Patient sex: M
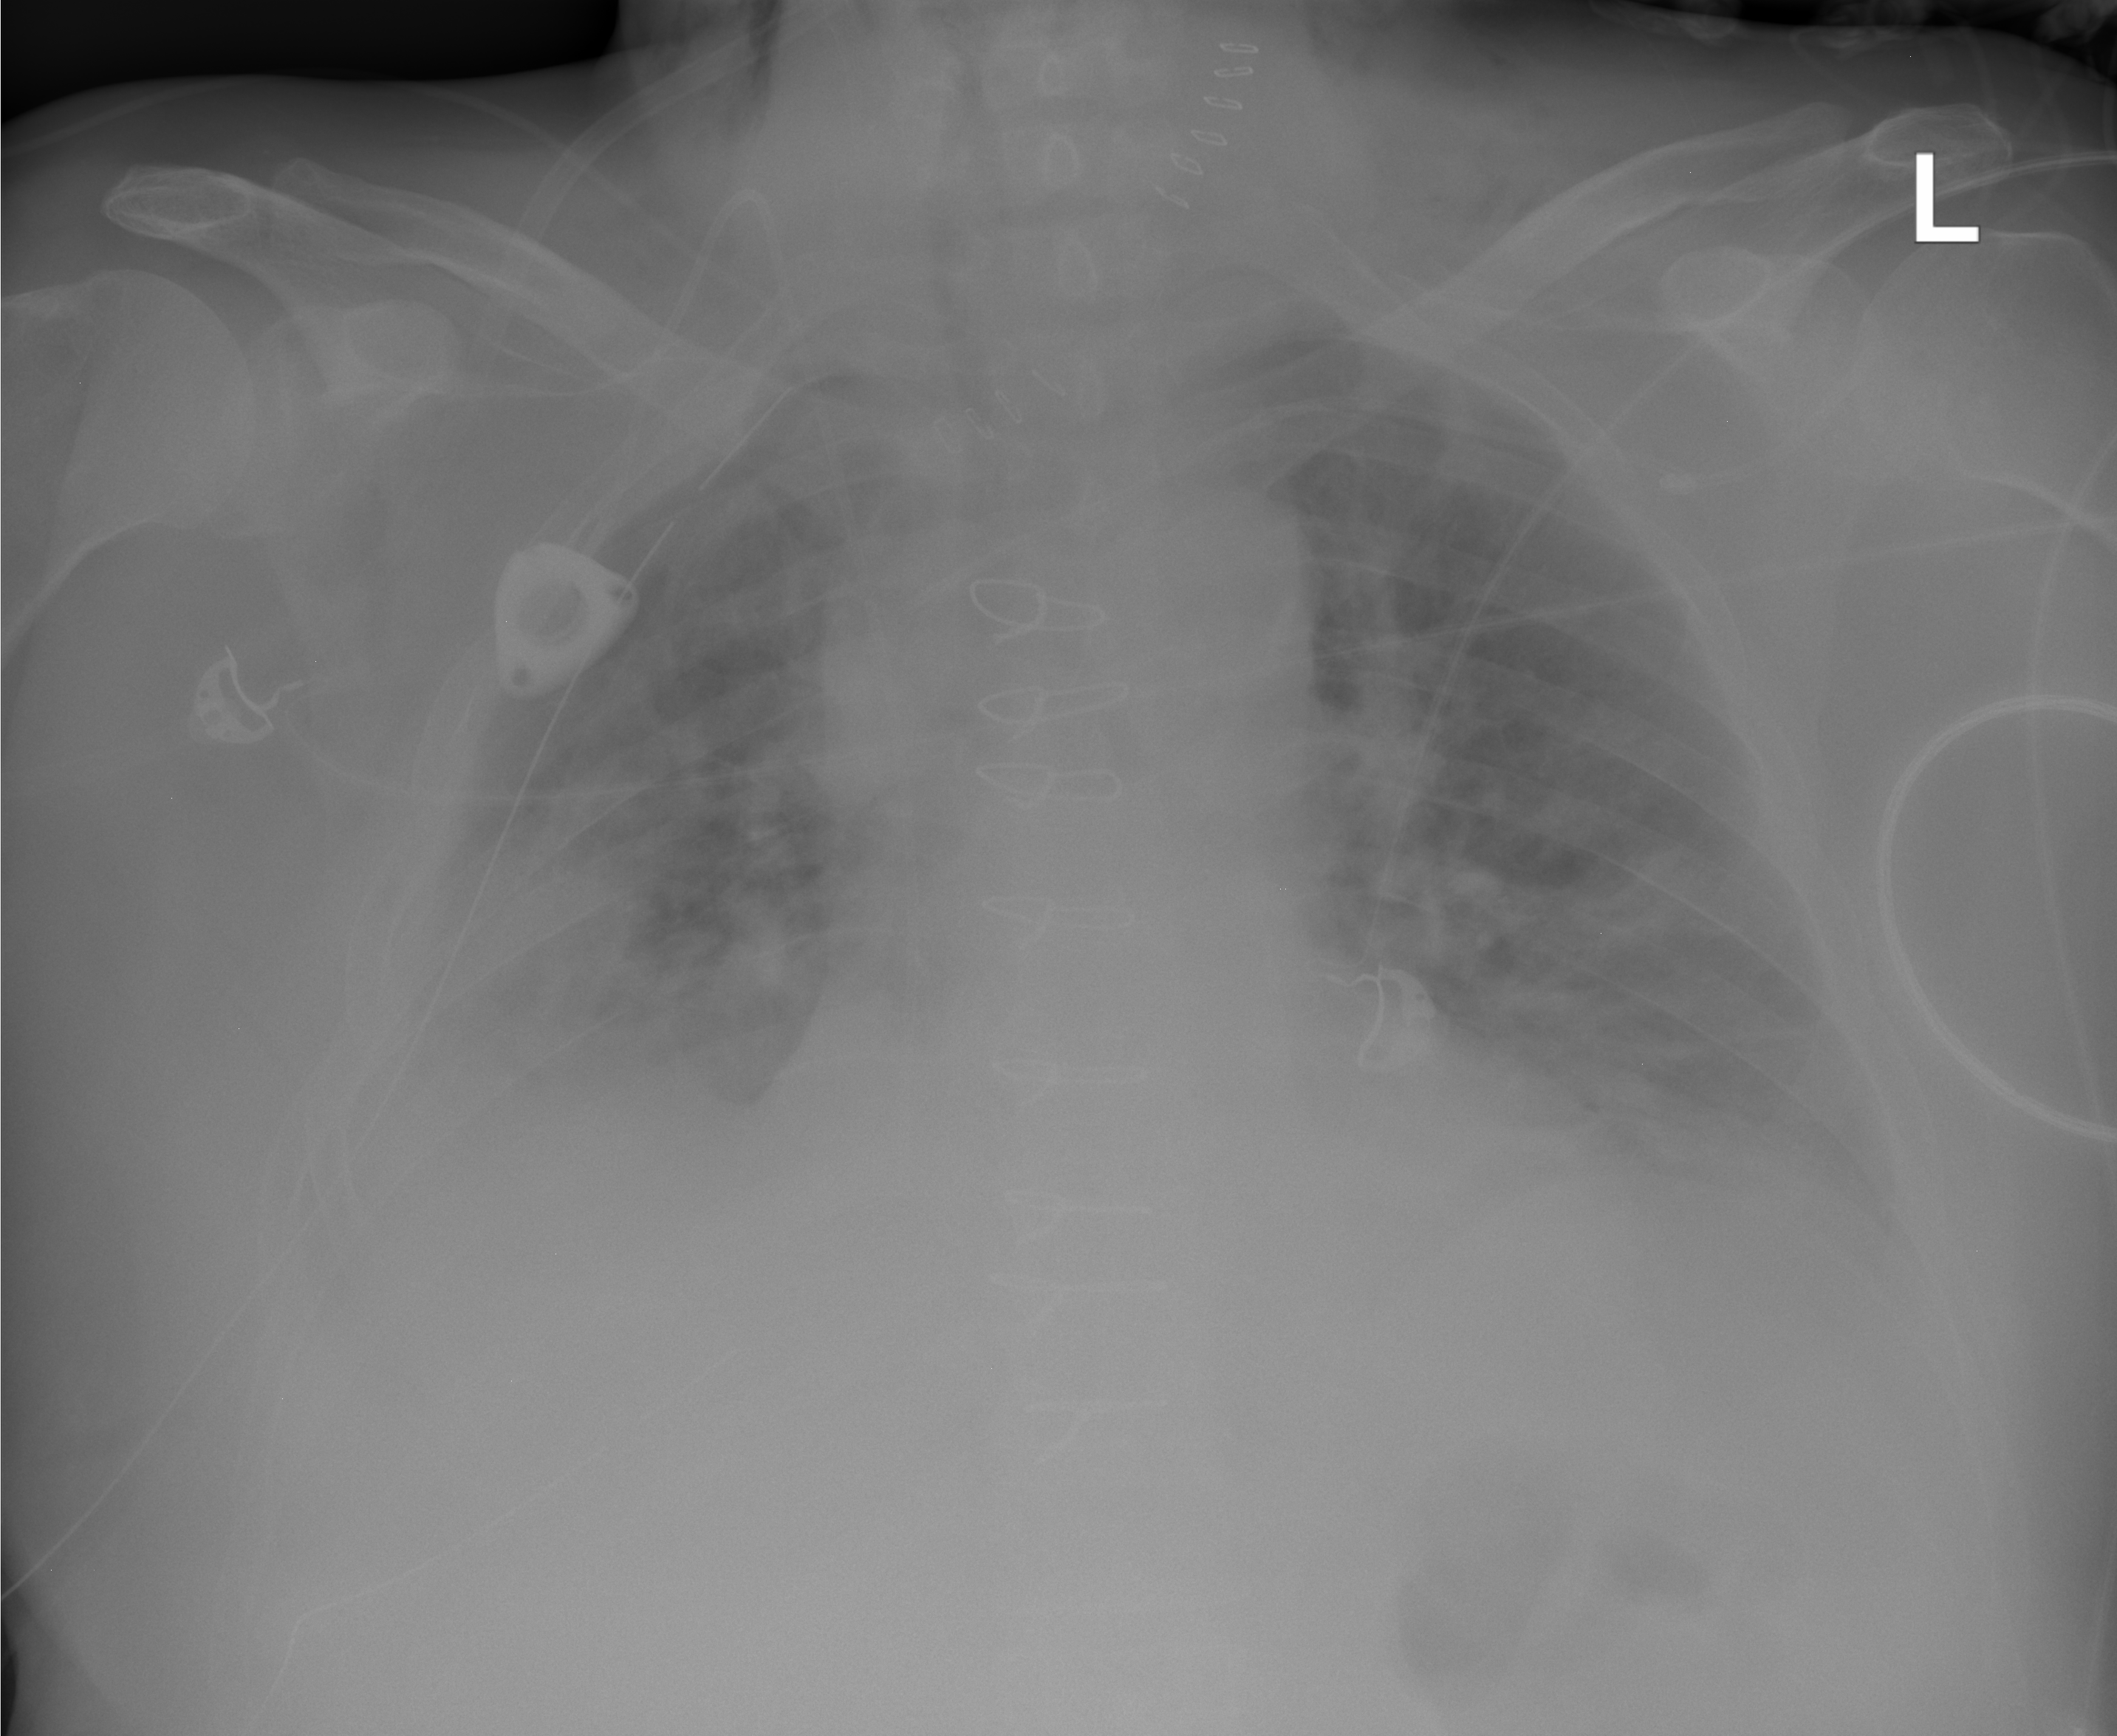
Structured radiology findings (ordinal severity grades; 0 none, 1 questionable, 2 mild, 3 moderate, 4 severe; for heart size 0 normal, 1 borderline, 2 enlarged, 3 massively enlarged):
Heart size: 0
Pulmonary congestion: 1
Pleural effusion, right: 2
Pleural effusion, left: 2
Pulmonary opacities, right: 2
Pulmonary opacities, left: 0
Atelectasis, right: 2
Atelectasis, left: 0